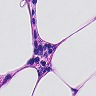
Metastatic tissue present: no